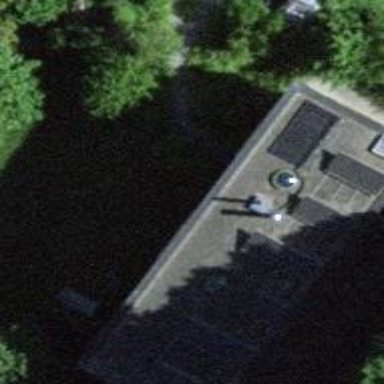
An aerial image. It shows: Residential building with flat roof.